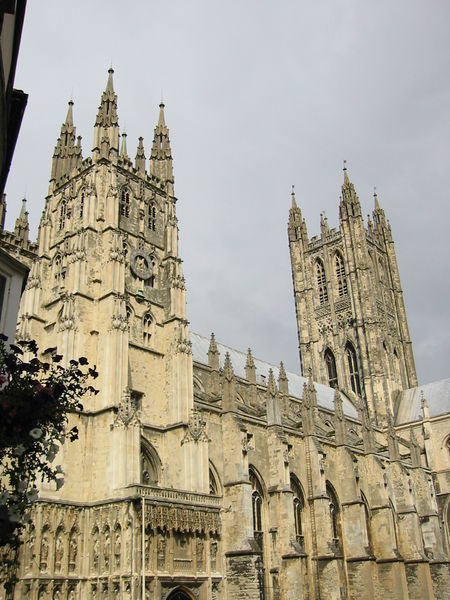
Titel: Kathedrale von Canterbury
Standort: Canterbury, Kathedrale (EU - GB)
Schlagwörter: baum, blätter, himmel, blumen, fenster, frankreich, paris, dach, gebäude, architektur, stein, strauch, kirche, gotik, turm, deutschland, figuren, foto, fotografie, türme, dom, rippen, münster, kathedrale, langhaus, aussenansicht, sandstein, basilika, maßwerk, fialen, strebepfeiler, dachreiter, krabben, köln, notre, gegenwart, strassburg